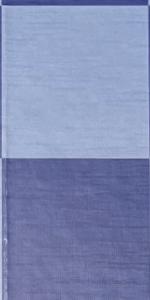
Label: Empty